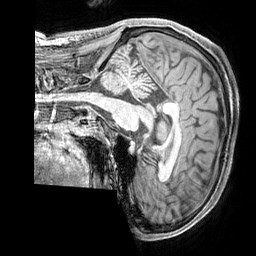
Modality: T1w
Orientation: sagittal
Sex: male
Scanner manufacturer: siemens
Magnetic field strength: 3 T
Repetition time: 2.3 s
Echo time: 0.00226 s